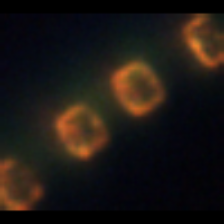
Taxon: Skeletonema
Group: Diatoms